Question: i am making a program where I would read data from txt files and store them in tables in mysql. In my program I am making the table with the fields that I would like to have and then with the command of "Load Data Infile" I am inserting the values in the table.
The files that I have contains a column (named as litres)

with data that are float numbers such as
0,234
12,234
3,004 etc.
At the beginning of my program when i create the table, the litres field is described as FLOAT. But when i ran my program I get an 'SQLException : Data truncated for column 'litres' at row 1.'
The code for creating the table and inserting the values are the below:
'''
private static String getCreateTable1(Connection con, String tablename) {
try {
Class.forName("com.mysql.jdbc.Driver");
Statement stmt = con.createStatement();
String createtable = "CREATE TABLE " + tablename
+ " ( text VARCHAR(255), price INT , day VARCHAR(255), litres FLOAT )";
System.out.println("Create a new table in the database");
stmt.executeUpdate(createtable);
} catch (Exception e) {
System.out.println(((SQLException) e).getSQLState());
System.out.println(e.getMessage());
e.printStackTrace();
}
return null;
}
private static String importData(Connection con, File txtFile,
String tablename) {
try {
Statement stmt;
stmt = con.createStatement(ResultSet.TYPE_SCROLL_SENSITIVE,
ResultSet.CONCUR_UPDATABLE);
String path = txtFile.getAbsolutePath();
String importingdata = "LOAD DATA INFILE '"
+ path.replace('\', '/')
+ "' INTO TABLE " + tablename
+ " FIELDS TERMINATED BY ' '";
System.out.println("fill the table");
stmt.executeUpdate(importingdata);
} catch (Exception e) {
System.out.println(((SQLException) e).getSQLState());
System.out.println(e.getMessage());
e.printStackTrace();
}
return null;
}
'''
How can i fix it? Could anyone help me? I think that the problem is the comma? How can i make it recognize it?
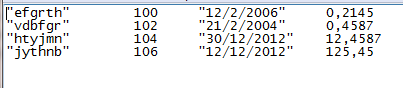
Answer: Parsing decimal numbers is locale-specific. You need to change your statement to substitute the comma character '','' with a dot character ''.'' before giving it to MySQL. One way to do it is adding a cast to your 'LOAD DATA INFILE' statement:
'''
LOAD DATA INFILE 'myfile.txt'
INTO TABLE tablename
FIELDS TERMINATED BY ' '
(COL1, @litres, COL3, ...) -- Note the @ in front of the float column
SET litres = REPLACE(@litres, ',', '.')
'''
You need to list all the columns that you are importing. The columns which you import "as is" need to be listed without an "at" sign '@'; the columns where you must replace commas with dots need to be listed with an "at" sign '@'. For each float column you need to add a 'replace' call on the last line.